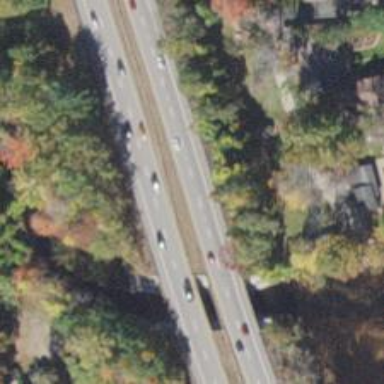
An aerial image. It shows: Bridge over motorway.